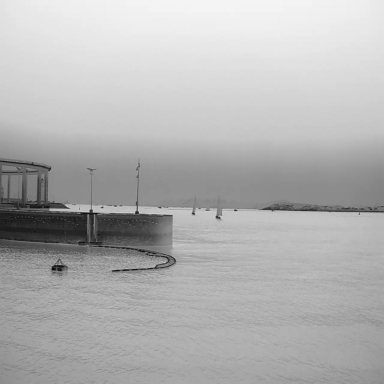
There are two sailboats in the infrared image.